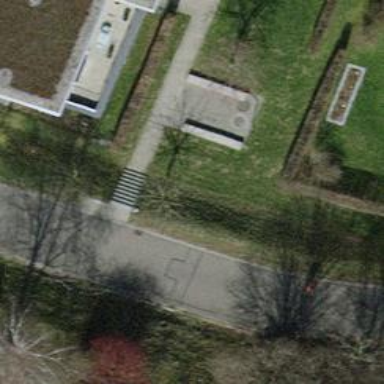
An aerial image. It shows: Concrete steps along the road made of concrete plates.